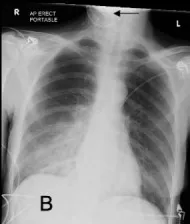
The X-rays in a patient who swallowed her denture with metal wires. ; Chest X-ray on second admission included part of her lower neck which revealed denture wires in her pharynx.
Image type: radiology (x_ray)